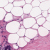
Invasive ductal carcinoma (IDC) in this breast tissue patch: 0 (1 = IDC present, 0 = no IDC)